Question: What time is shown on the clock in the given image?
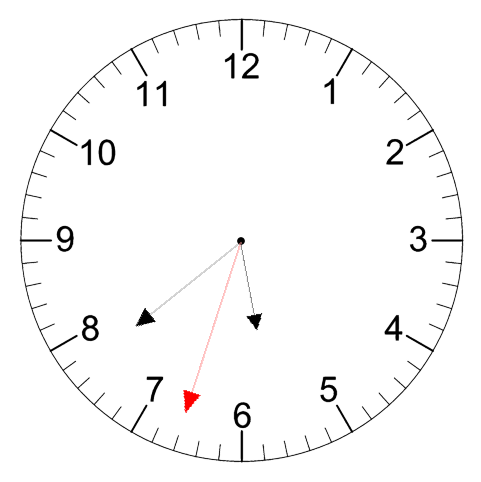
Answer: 05:38:33